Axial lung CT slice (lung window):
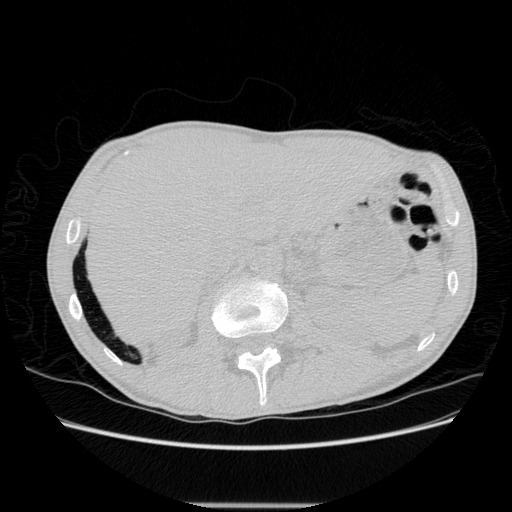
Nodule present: no